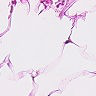
Metastatic tissue present: no